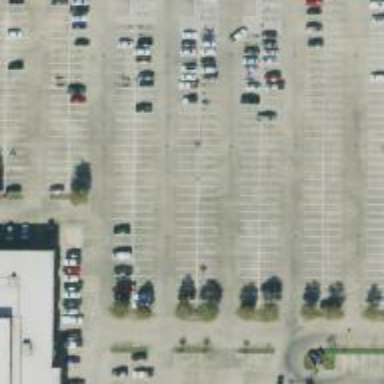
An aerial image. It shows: Parking space is available.